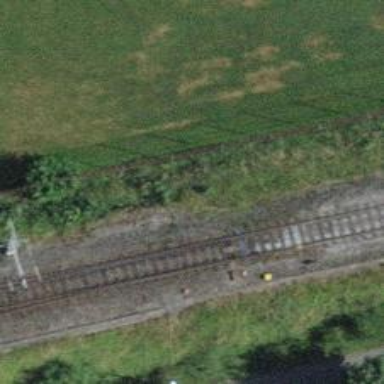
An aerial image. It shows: Railway switch.